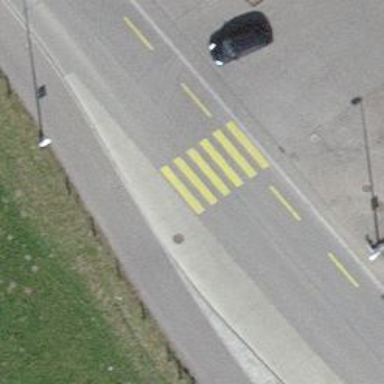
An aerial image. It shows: Secondary road with lane designated for cycling on the left side. The road surface is asphalt.